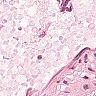
Metastatic tissue present: no